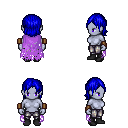
a pixel art fantasy rpg character, female body template, dark elf, purple skin, maroon tattered cape, metal pants, blue long bangs hairstyle, leather bracers, black shoes, four views (front, back, left, right), 2x2 character sprite sheet, small pixel art, hard edges, no anti-aliasing